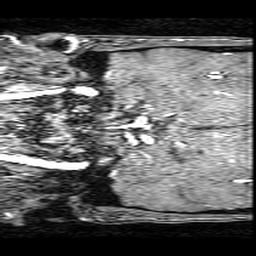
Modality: angio
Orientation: coronal
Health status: ill
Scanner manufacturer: philips
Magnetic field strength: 3 T
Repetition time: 0.01861 s
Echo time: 0.003456 s